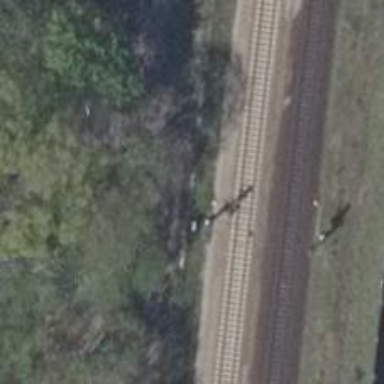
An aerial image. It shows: Railway signal.